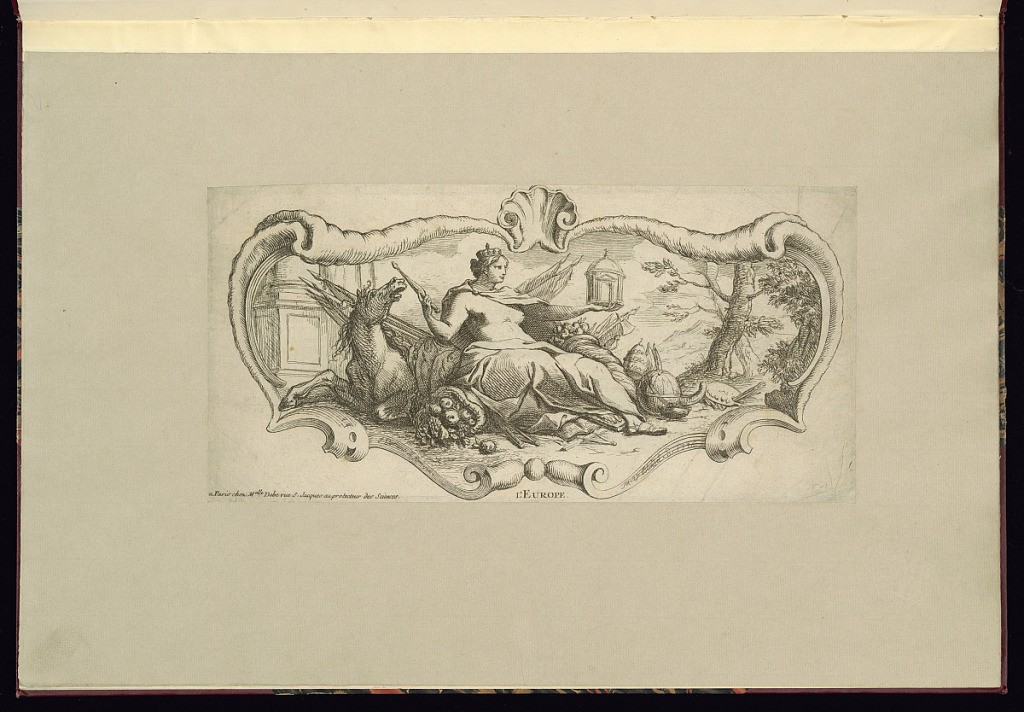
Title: L'Europe
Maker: Marie Michelle Blondel, French, active mid 18th century
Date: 1736
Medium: Etching on paper
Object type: Print
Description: An allegorical female figure representing Europe from a series of four. The female seated figure is topless and wearing a crown on her head while holding a domed church. Trees and a column in the background with books, a globe, palette and paintbrushes, measuring devices, and cornucopia filled with fruit at her feet. A horse to her right with spears, banners and arms and armor behind her. The vignette is framed by a scrolling cartouche with a shell in the upper center. The plate is signed and titled, signed, and dated.